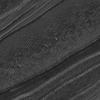
Atmospheric dust classification: not_dusty